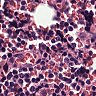
Metastatic tissue present: no